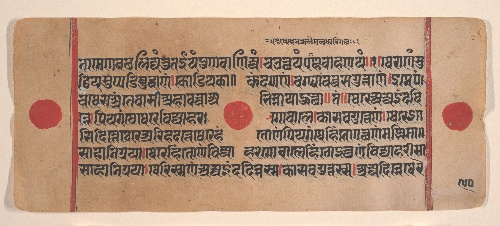
Date: 15th century
Object type: Folio
Classification: Paintings
Medium: Ink, opaque watercolor, and gold on paper
Culture: India (Gujarat)
Dimensions: 4 3/8 x 10 5/8 in. (11.1 x 27 cm)
Department: Asian Art
Credit line: Rogers Fund, 1955
Accession year: 1955
Repository: Metropolitan Museum of Art, New York, NY